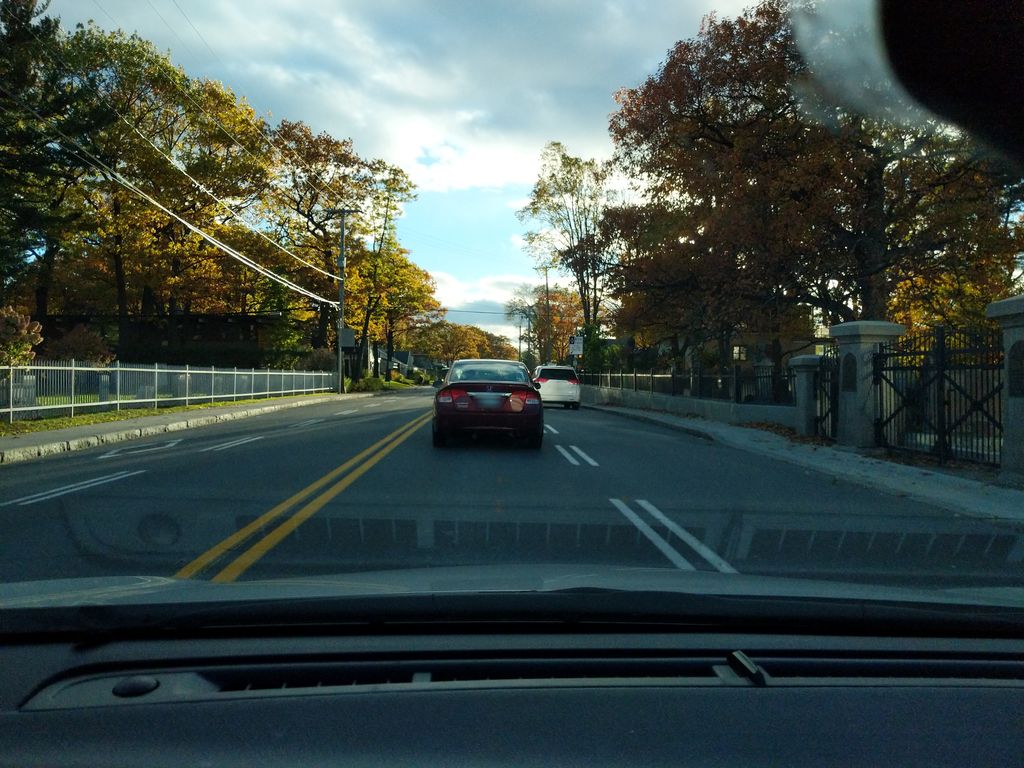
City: quebec_city